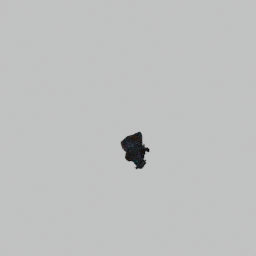
Label: people